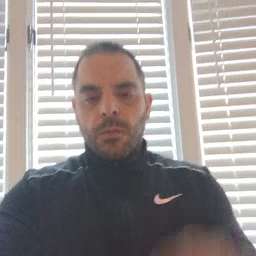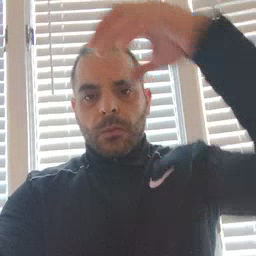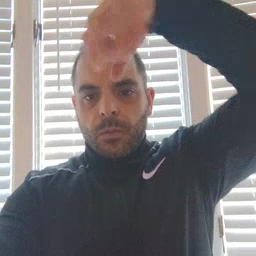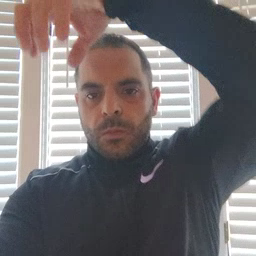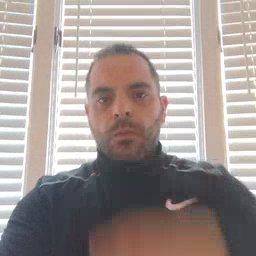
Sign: cloud